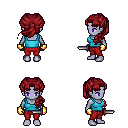
a pixel art fantasy rpg character, female body template, dark elf, purple skin, teal pirate shirt, red pants, brunette princess hairstyle, gold gloves, dagger, four views (front, back, left, right), 2x2 character sprite sheet, small pixel art, hard edges, no anti-aliasing